Question: How can I change the colors of the tooltip shown by Intellisense under Visual Studio?
I've customized my editor colors to get white text on a dark background, by keeping VS theme to "Blue" (I find that the Dark theme lacks contrast), but now the Intellisense tooltip is unreadable.

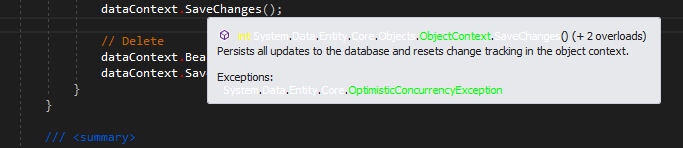
Answer: The quickest and easiest fix is to change the following colors:
- - - - -

Here I managed to make the tooltip readable with my dark editor colors on a "Blue" theme:

---
If that's not enough, you could install the <URL>.